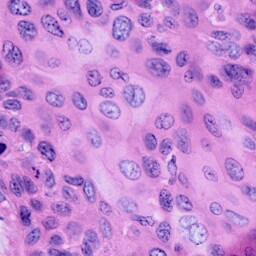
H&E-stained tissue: Cervix